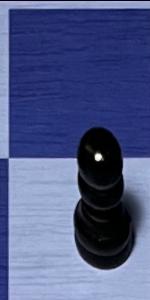
Label: Pawn_Black